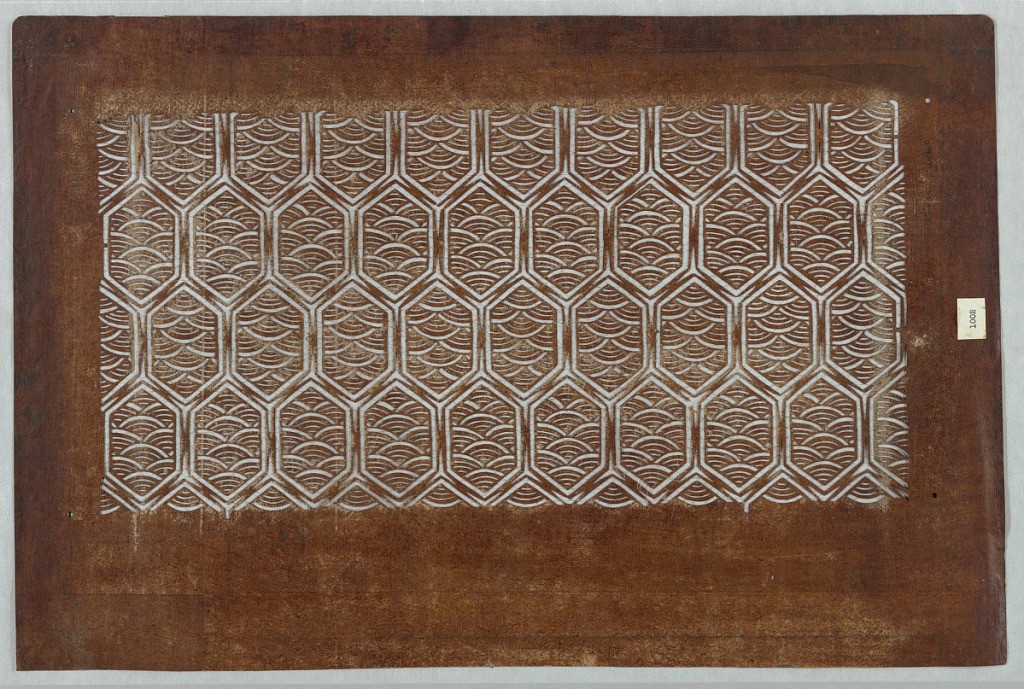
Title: Ocean Wave Hexagons
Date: mid 18th - early 19th century
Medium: Mulberry paper (kozo washi) treated with fermented persimmon tannin (kakishibu), and silk threads (itoire)
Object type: Katagami
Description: Ocean wave (seikaiha) hexagons (kikko) form this geometric motif. During the feudal period, samurai would wear armor constructed with plates inspired by tortoise shells. In Japan, ocean wave symbolizes strength and the ebbs and flow of water and life.